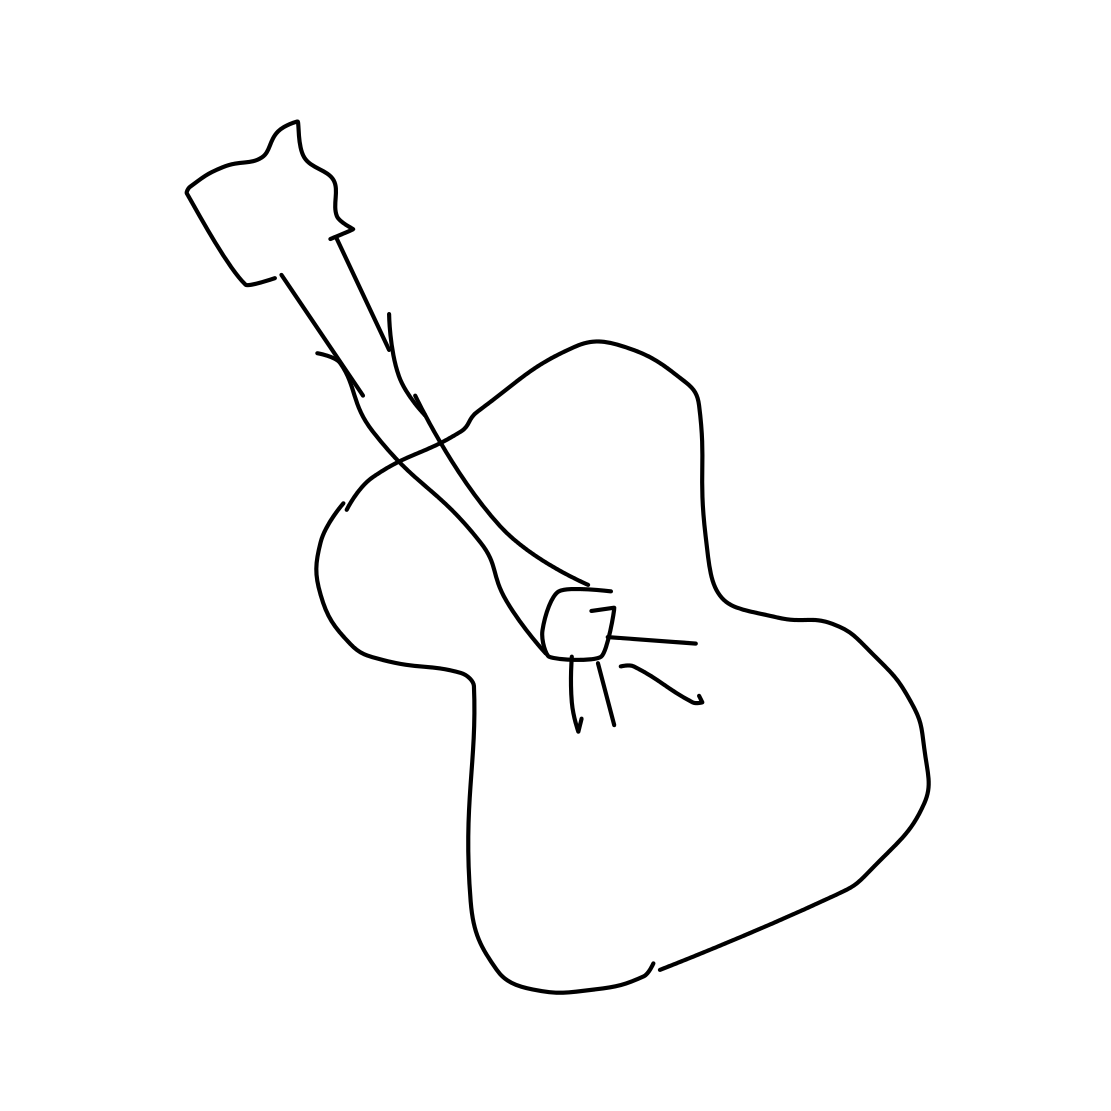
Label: guitar